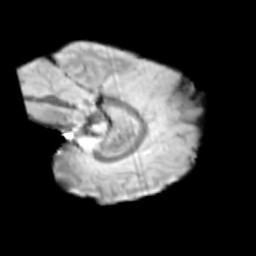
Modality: T2w
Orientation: sagittal
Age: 9
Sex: female
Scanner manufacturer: siemens
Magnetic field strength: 3 T
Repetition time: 3.8 s
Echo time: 0.07 s